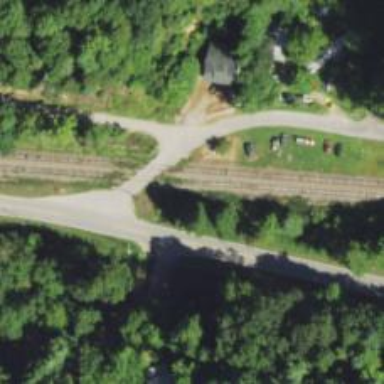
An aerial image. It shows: Disused railway siding.